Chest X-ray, PA view. Patient: 54 years old, sex F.
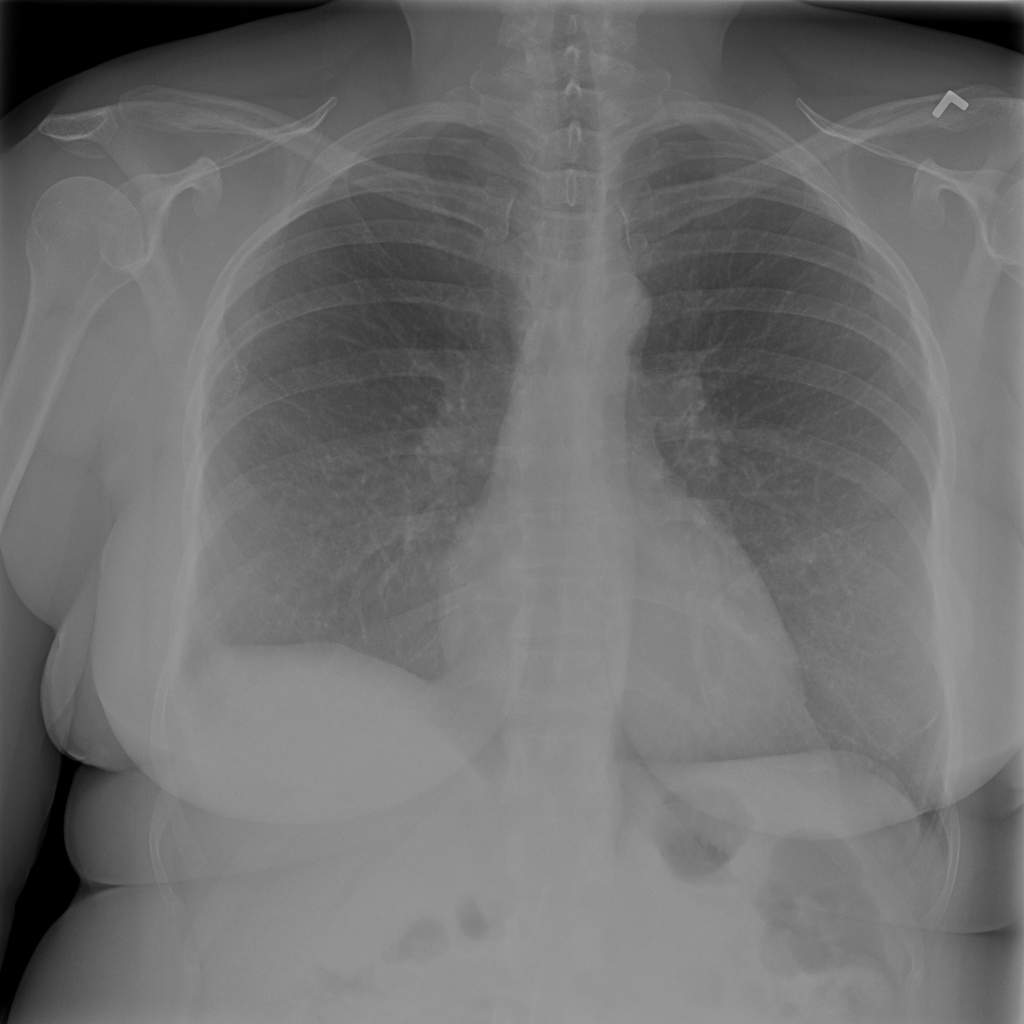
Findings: No Finding